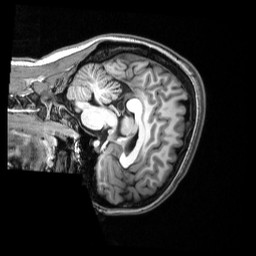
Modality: T1w
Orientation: sagittal
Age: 22
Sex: female
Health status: healthy
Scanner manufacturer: siemens
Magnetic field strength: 3 T
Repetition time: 2.53 s
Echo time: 0.00339 s